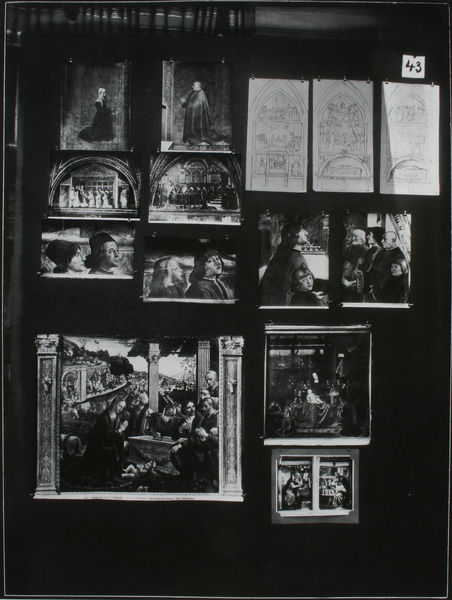
Titel: Der Bilderatlas Mnemosyne - Tafel 43
Künstler: Aby Warburg
Standort: London
Institution: Warburg Institute ©
Schlagwörter: dunkel, gemälde, gruppe, mann, schatten, weiß, menschen, ausschnitt, frau, grau, licht, profil, schwarz, säulen, zeichnung, alt, gesichter, wand, bibel, mensch, rahmen, bildnis, kirche, gotik, renaissance, kanneliert, bilder, bücher, fotos, italien, rundbogen, collage, betrachter, galerie, foto, fotografie, kirchen, jungfrau, schwarz-weiß, knien, beten, kopie, altar, original, kollage, photo, halbrund, zahl, ziffer, spitzbogen, florenz, bibliothek, skizzen, maria, anbetung, reproduktion, sakral, rafael, details, zeichnungen, medici, halbschatten, bestand, archiv, aut, kirchenfenster, stifter, italienisch, christ, raffael, aura, italiener, aufnahmen, stellwand, photos, rafel, erinnerungen, album, manner, gnadenbild, warburg, bestandsaufnahme, aby warburg, aby, mnesmosyne, bilderatlas, mnemosyne, fotos von kunstwerken, giovanni, scrapbook, 43, saelen